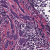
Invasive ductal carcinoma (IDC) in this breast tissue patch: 1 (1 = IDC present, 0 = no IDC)